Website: crate-barrel
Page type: store-pickup
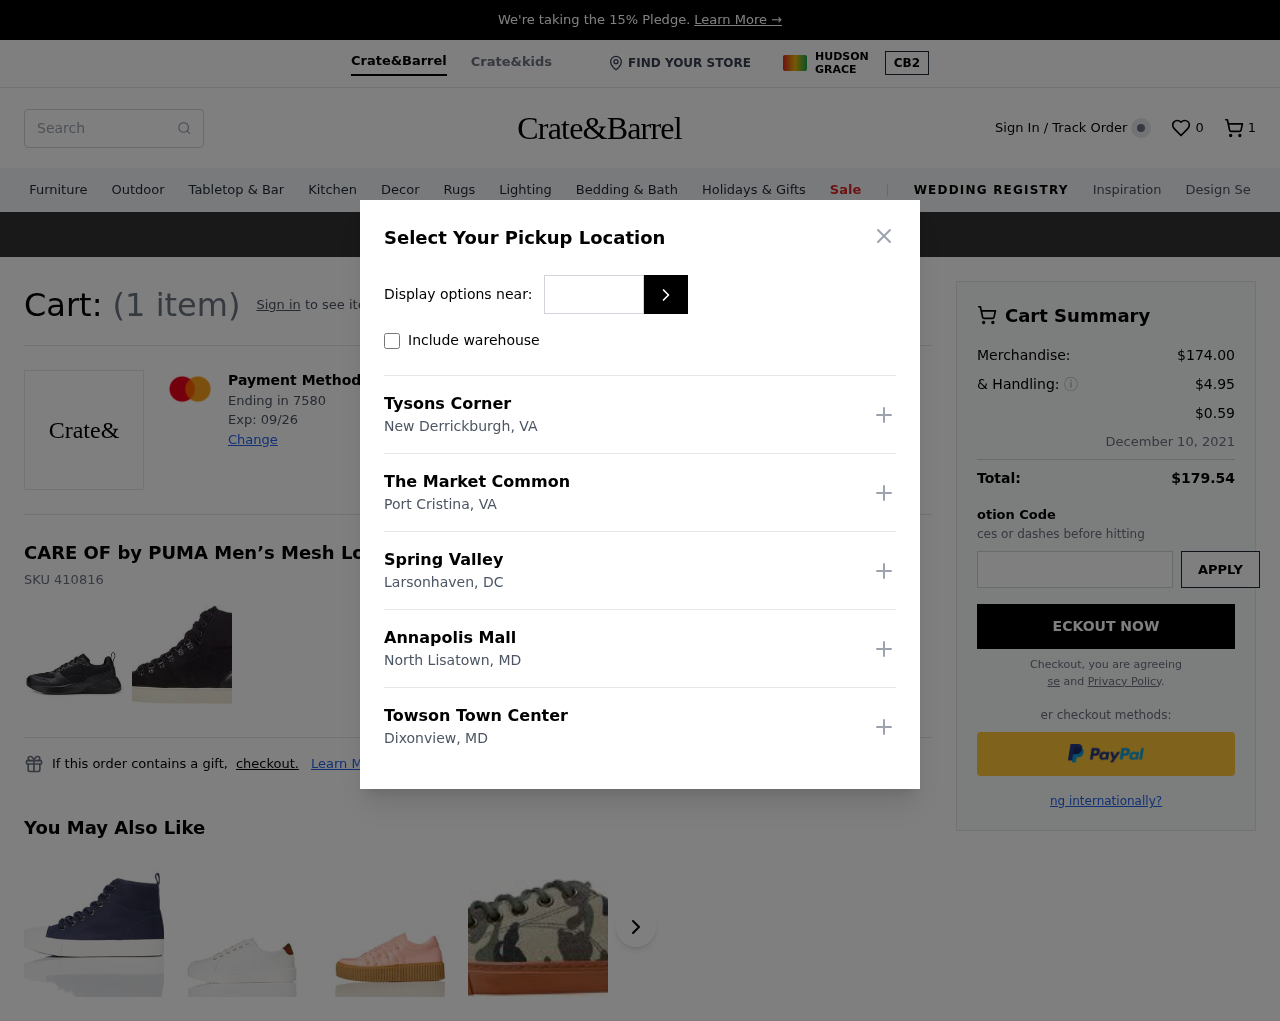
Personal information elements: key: PII_CARD_EXPIRY
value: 09/26
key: PII_CARD_LAST4
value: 7580
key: PII_LOCATION1_CITY
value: New Derrickburgh
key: PII_LOCATION1_NAME
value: Tysons Corner
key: PII_LOCATION1_STATE
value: VA
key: PII_LOCATION2_CITY
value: Port Cristina
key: PII_LOCATION2_NAME
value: The Market Common
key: PII_LOCATION2_STATE
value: VA
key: PII_LOCATION3_CITY
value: Larsonhaven
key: PII_LOCATION3_NAME
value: Spring Valley
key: PII_LOCATION3_STATE
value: DC
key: PII_LOCATION4_CITY
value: North Lisatown
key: PII_LOCATION4_NAME
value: Annapolis Mall
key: PII_LOCATION4_STATE
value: MD
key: PII_LOCATION5_CITY
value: Dixonview
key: PII_LOCATION5_NAME
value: Towson Town Center
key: PII_LOCATION5_STATE
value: MD
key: PII_POSTCODE
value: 56253
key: PII_STATE
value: DC
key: PII_STATE_ABBR
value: DC
Product elements: key: PRODUCT1_NAME
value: CARE OF by PUMA Men’s Mesh Low-Top Trainers, Black, US 12
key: PRODUCT1_SKU
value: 410816
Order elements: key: ORDER_NUM_ITEMS
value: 1
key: ORDER_NUM_ITEMS
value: (1 item)
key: ORDER_SUBTOTAL
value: $174.00
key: ORDER_SHIPPING_COST
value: $4.95
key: ORDER_SURCHARGE
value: $0.59
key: ORDER_DELIVERY_DATE
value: December 10, 2021
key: ORDER_TOTAL
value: $179.54
Search elements: key: HEADER_SEARCH
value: Search
Other elements: key: WISHLIST_NUM_ITEMS
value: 0